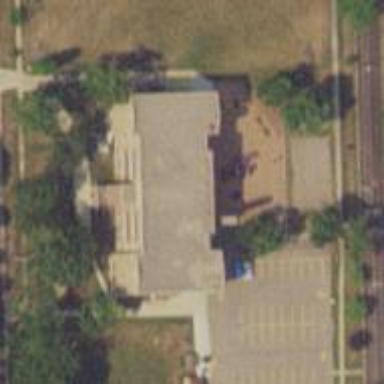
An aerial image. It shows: School.